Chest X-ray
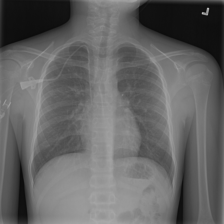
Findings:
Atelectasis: negative
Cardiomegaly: negative
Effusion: negative
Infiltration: negative
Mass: negative
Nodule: negative
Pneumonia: negative
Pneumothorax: negative
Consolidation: negative
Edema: negative
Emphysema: negative
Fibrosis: negative
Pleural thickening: negative
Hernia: negative